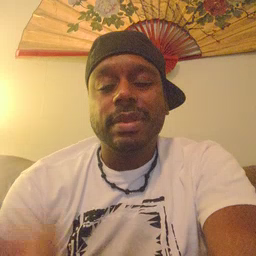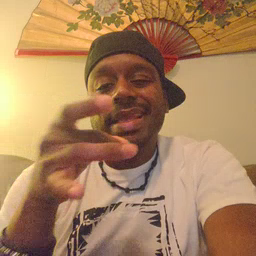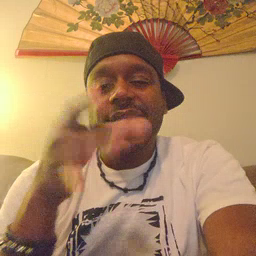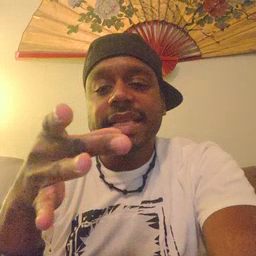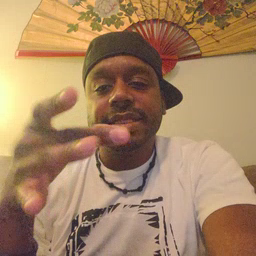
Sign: hate